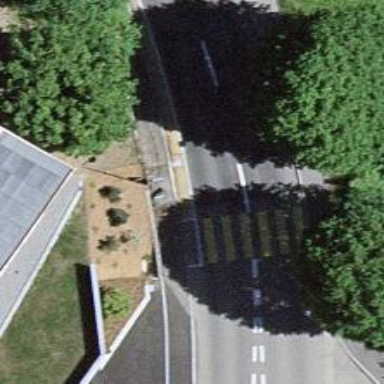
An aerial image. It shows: Uncontrolled crossing on the road.